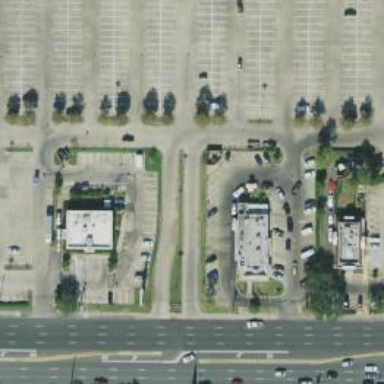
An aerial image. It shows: Parking space is available.